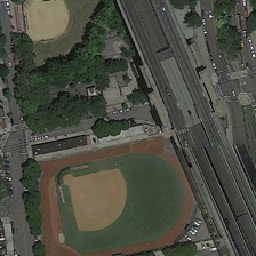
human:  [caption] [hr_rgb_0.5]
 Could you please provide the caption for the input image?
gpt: Next to the two baseball fields, there is a wide gray train track.

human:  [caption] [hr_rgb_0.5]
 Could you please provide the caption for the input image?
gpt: Next to the two baseball fields is a wide gray railway track.

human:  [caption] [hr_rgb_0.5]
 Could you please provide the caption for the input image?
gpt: Two baseball fields surrounded by green trees are near the highway.

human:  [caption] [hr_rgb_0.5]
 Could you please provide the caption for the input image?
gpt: Two green baseball fields are close to the road.

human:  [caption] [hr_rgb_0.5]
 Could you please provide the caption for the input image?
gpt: Next to the two baseball fields is a wide gray train track.